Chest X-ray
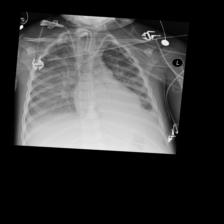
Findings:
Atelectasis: negative
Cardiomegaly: negative
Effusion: positive
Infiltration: positive
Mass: negative
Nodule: negative
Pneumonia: negative
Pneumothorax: negative
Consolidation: positive
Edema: negative
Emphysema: negative
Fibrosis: negative
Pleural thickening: negative
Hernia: negative